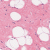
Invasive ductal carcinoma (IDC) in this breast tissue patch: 0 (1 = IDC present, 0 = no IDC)